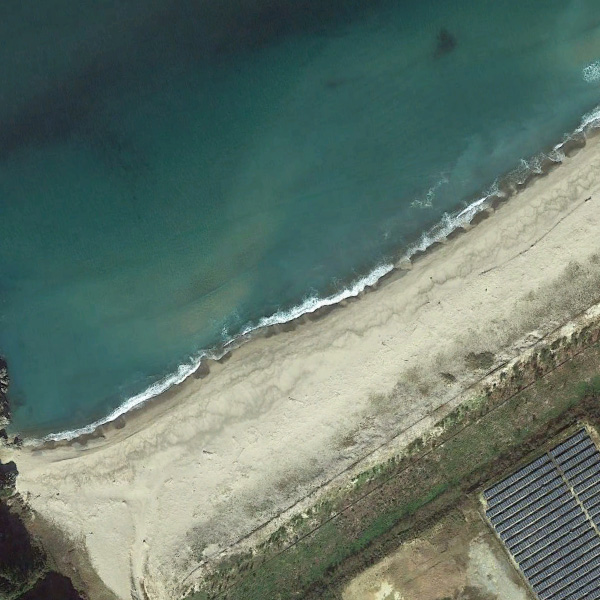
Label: Beach